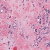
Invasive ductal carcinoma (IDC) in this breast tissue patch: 1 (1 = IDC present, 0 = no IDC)